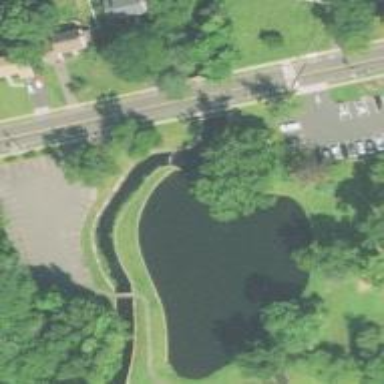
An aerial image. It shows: Weir along the waterway.